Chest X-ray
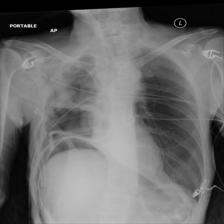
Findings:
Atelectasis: negative
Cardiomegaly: negative
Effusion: negative
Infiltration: negative
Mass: positive
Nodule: negative
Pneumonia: negative
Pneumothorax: negative
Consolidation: negative
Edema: negative
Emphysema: negative
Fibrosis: negative
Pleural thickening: negative
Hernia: negative